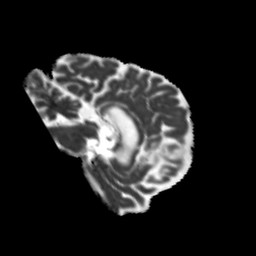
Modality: MD
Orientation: sagittal
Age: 66
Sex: female
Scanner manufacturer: siemens
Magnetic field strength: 3 T
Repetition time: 5.25 s
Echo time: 0.08 s